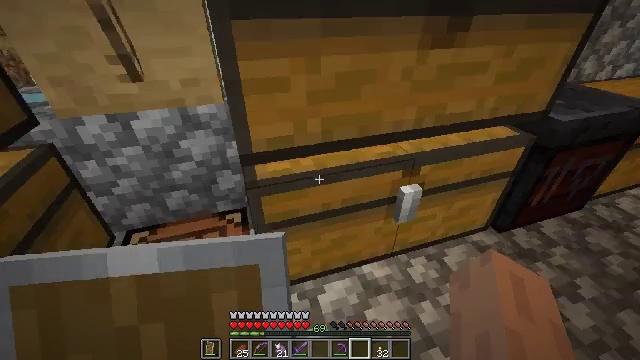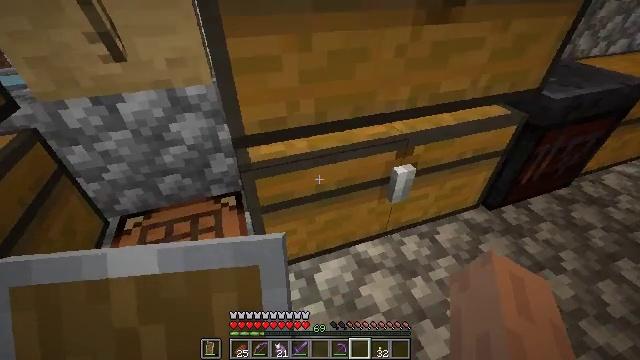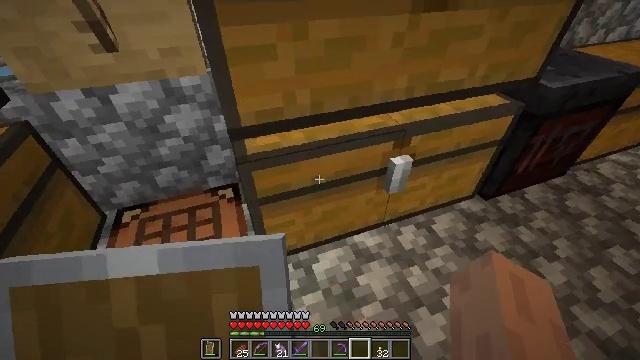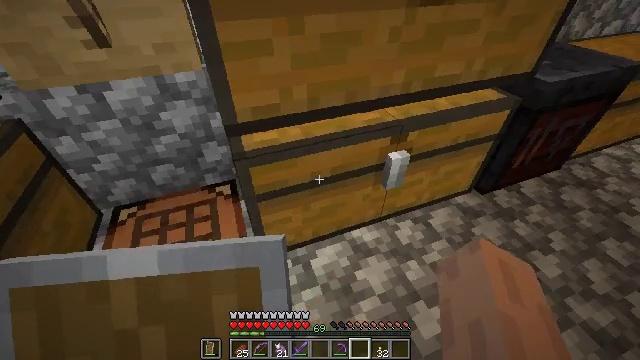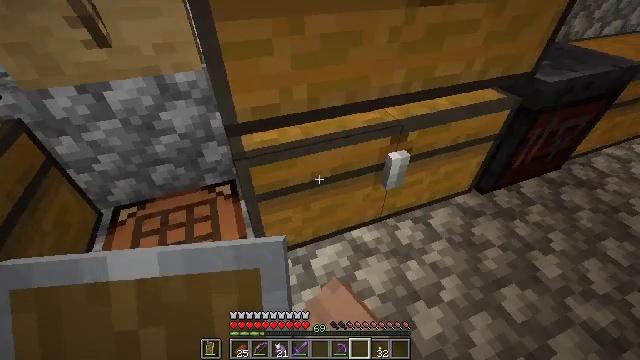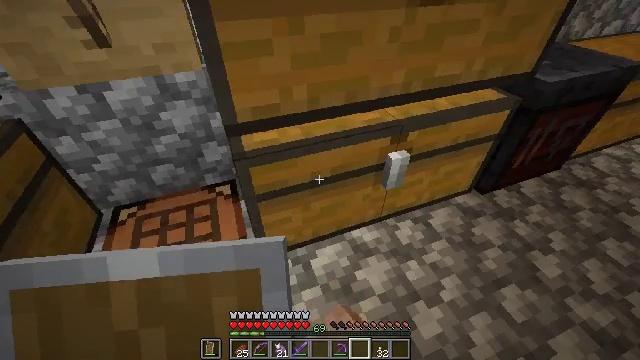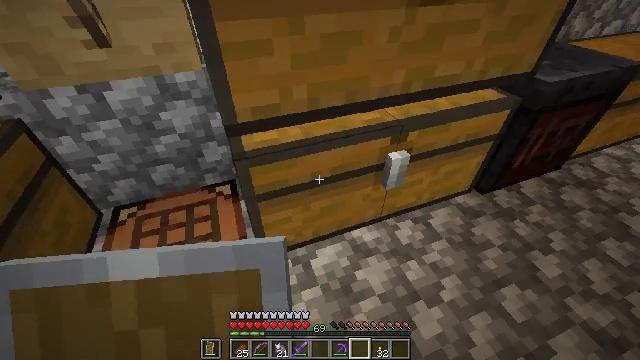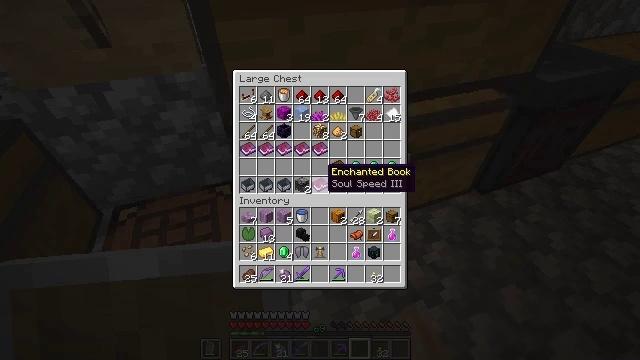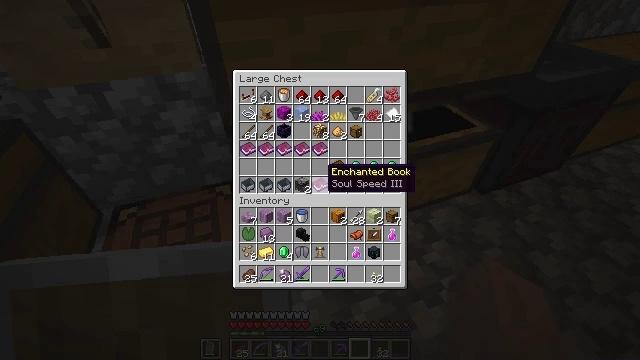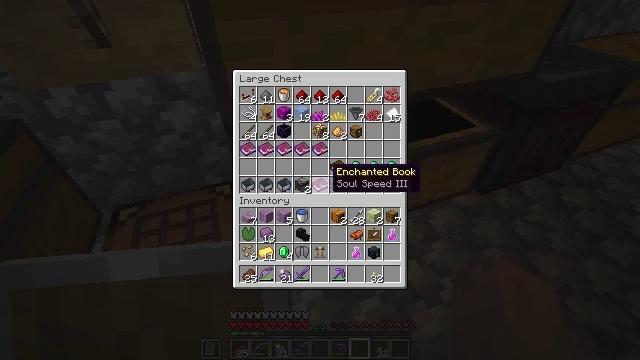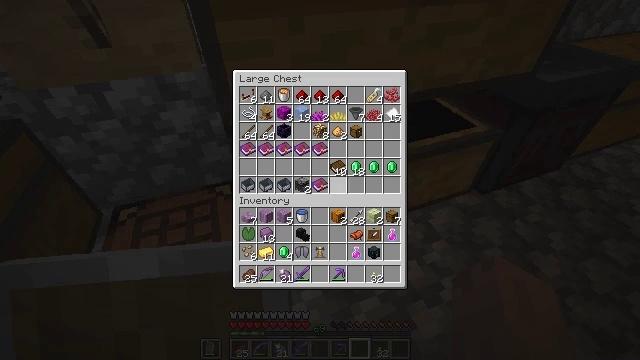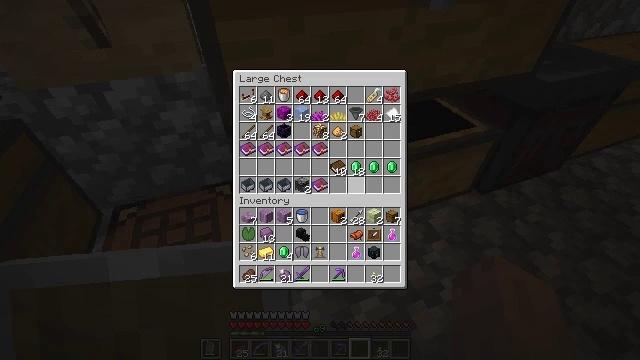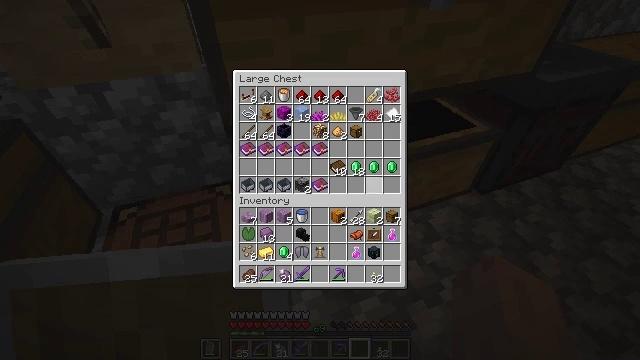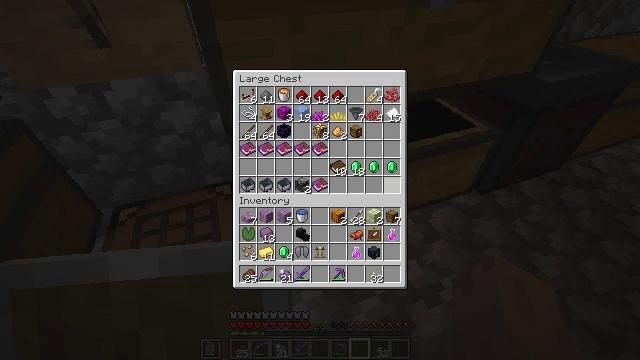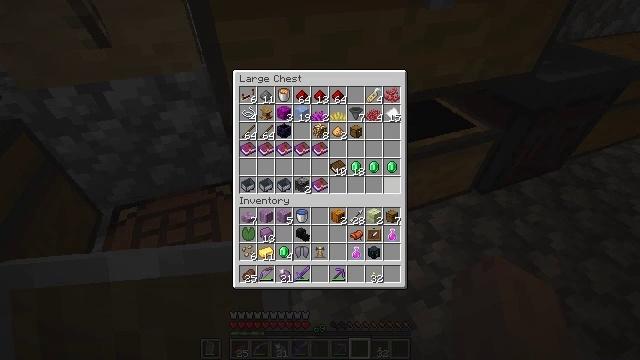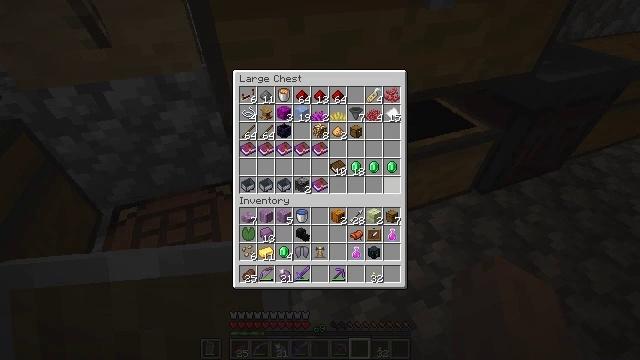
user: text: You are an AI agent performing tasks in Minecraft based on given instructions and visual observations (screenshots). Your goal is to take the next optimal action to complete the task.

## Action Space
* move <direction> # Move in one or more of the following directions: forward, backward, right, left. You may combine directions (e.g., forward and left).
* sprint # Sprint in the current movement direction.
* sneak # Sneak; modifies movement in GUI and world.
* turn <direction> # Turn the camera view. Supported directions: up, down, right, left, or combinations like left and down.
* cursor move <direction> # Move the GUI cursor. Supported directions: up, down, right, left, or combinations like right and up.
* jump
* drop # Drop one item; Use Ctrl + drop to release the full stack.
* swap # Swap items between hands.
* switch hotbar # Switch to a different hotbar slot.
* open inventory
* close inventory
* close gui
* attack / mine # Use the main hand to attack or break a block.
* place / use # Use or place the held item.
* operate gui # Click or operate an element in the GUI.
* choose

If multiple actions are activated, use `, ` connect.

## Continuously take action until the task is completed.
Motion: motion action
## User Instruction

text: Assemble a shulker box on the crafting table.
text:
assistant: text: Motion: turn right and down
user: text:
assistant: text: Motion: turn down, use / place
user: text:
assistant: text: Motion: use / place
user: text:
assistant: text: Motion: use / place
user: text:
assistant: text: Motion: use / place
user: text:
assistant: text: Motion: no_op
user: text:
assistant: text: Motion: no_op
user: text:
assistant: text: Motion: no_op
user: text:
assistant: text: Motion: no_op
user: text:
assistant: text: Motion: turn right
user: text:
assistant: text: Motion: turn right
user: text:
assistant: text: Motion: turn right
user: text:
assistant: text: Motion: turn right
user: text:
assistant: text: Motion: turn right
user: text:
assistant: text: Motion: no_op
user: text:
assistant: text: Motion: no_op
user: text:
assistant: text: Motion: no_op
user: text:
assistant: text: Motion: no_op
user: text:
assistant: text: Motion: no_op
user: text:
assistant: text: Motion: no_op
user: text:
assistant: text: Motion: no_op
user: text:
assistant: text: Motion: no_op
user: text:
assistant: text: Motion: no_op
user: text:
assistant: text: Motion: no_op
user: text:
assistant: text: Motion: turn left
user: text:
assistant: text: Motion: no_op
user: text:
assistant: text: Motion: no_op
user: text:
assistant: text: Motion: no_op
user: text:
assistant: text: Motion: no_op
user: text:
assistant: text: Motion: no_op